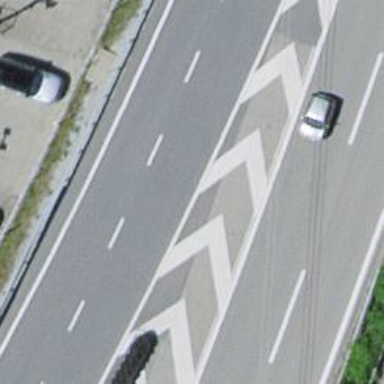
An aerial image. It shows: Asphalt motorway link.